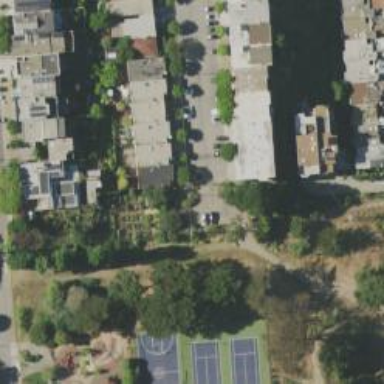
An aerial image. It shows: Garden area designated for leisure land.